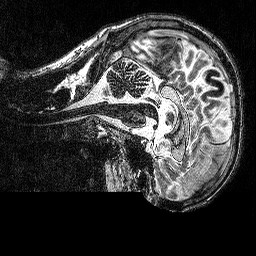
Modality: MP2RAGE
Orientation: sagittal
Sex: male
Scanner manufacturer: siemens
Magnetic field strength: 3 T
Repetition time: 5 s
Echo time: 0.00292 s